Question: I am trying to control the color of a text inside a graph rendered by 'd3':
Here is what I tried so far, in the bottom of my js code that creates the graph:
'''
d3.select('#gender_divide svg')
.datum(datum)
.transition().duration(500)
.attr('width', 400)
.attr('height', 400)
.attr("fill","white")
.attr('stroke', 'white')
.call(chart);
'''
This results in a white stroke around the text, but the text itself stays black, as you can see:

Do you know how to change the text style inside the graph?
### update the complete code:
'''
<div id="gender_divide"><svg style="width:350px;height:350px; body { color: white;}"> </svg></div>
<script>
data_gender_divide=[{"values": [{"value": 6.473124955585393, "label": "unknown"}, {"value": 71.34687526882524, "label": "men"}, {"value": 22.17999977558936, "label": "women"}], "key": "Serie 1"}];
nv.addGraph(function() {
var chart = nv.models.pieChart();
chart.margin({top: 30, right: 60, bottom: 20, left: 60});
var datum = data_gender_divide[0].values;
chart.tooltipContent(function(key, y, e, graph) {
var x = String(key);
var y = String(y) + ' %';
tooltip_str = '<center><b>'+x+'</b></center>' + y;
return tooltip_str;
});
chart.showLegend(false);
chart.showLabels(true);
chart.donut(false);
chart
.x(function(d) { return d.label })
.y(function(d) { return d.value });
chart.width(350);
chart.height(350);
d3.select('#gender_divide svg')
.datum(datum)
.transition().duration(500)
.attr('width', 400)
.attr('height', 400)
.call(chart);
});
</script>
'''
Here is a working jsfiddle : <URL>
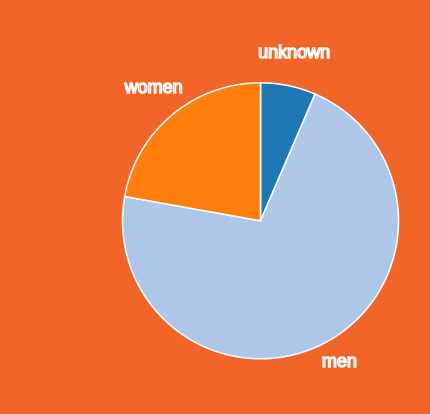
Answer: There are two issues with your code. The first is relatively simple, the second is more subtle.
1. In order to control the color of the text, you need to explicitly use d3 to select the <text> elements you want to change. You need to do something like this: d3.selectAll("#gender_divide text").attr("fill", "white");
2. You're on the right track in that your code tries to set the .attr("fill", "white"), which is a valid way to change the fill color of a <text> element. However, NVD3 is automatically setting the style="fill: rgb(0, 0, 0)" for your <text> elements, which is overwriting the fill you set. So, instead of setting .attr("fill", "white"), set the fill property of the style like this: d3.selectAll("#gender_divide text").style("fill", "white");
Then NVD3 will not overwrite your fill, and your <text> will show up as white.
Working JSFiddle <URL>.